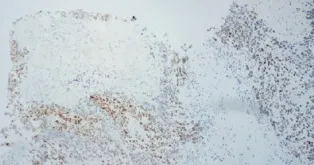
Immunohistochemical staining of TP53 gene in excised specimens. (B-D) TP53 gene staining in tumor sample.
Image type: pathology (immunostaining)